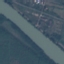
Land use / land cover class: River